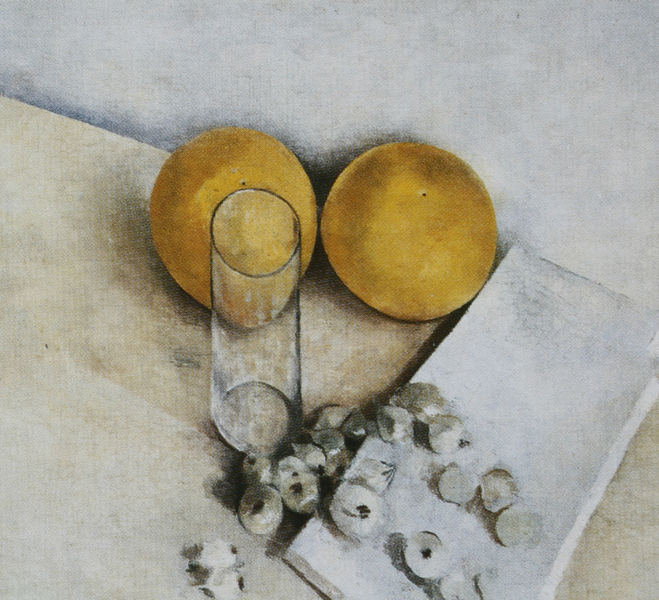
Titel: Stillleben
Künstler: Friedl Dicker
Standort: Prag
Institution: Jüdisches Museum
Schlagwörter: schatten, weiß, gelb, ocker, braun, glas, grau, licht, schwarz, tisch, blüten, obst, tuch, beige, zylinder, wand, tischdecke, decke, paar, perlen, schräg, rund, früchte, stilleben, stillleben, vase, orangen, zwei, farben, leer, formen, rand, essen, kerzen, platte, aufsicht, punkte, kante, eckig, draufsicht, brett, stilisiert, kugeln, sillleben, löcher, durchsichtig, kühl, muscheln, schief, kanten, zitronen, pilze, zylindrisch, apfelsine, zwiebeln, kannte, apfelsiene, arangiert, bratäpfel, leeres glas, pampelmusen, schneckenhäuser